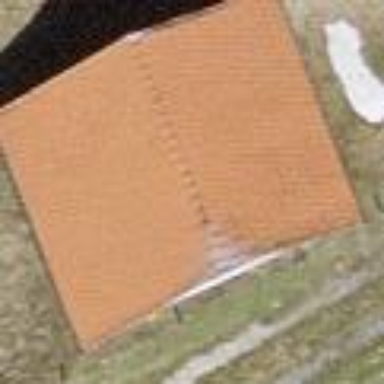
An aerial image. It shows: Shed.